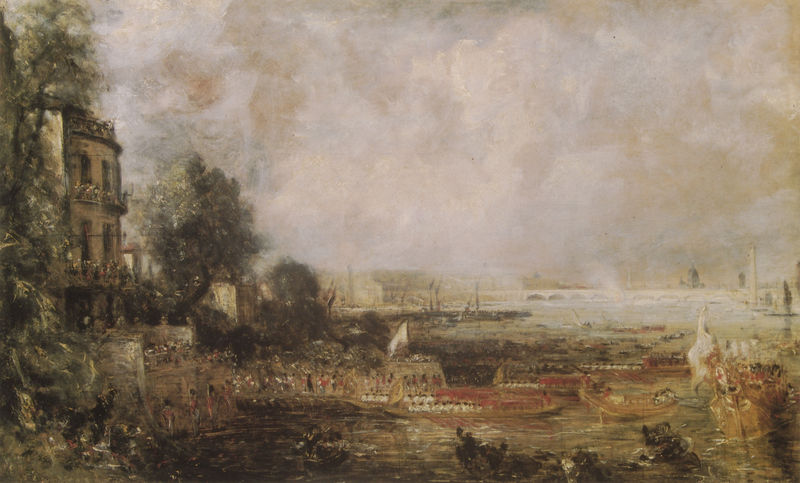
Titel: Sketch for The Opening of Waterloo Bridge
Künstler: John Constable
Standort: New Haven (Connecticut)
Institution: Yale Center for British Art
Schlagwörter: baum, blau, dunkel, gemälde, himmel, meer, schatten, wasser, weiß, wolken, bäume, fluss, gelb, grün, impressionismus, landschaft, menschen, ocker, see, stadt, ufer, blumen, braun, bunt, fenster, grau, hell, hintergrund, licht, männer, orange, schwarz, skizze, säule, dach, gebäude, haus, rot, schleier, wiese, wolke, beige, malerei, masse, menge, architektur, mensch, öl, ferne, horizont, natur, spiegelung, brücke, busch, büsche, gewässer, pastos, england, boot, boote, rund, turm, bewölkt, balkon, schiff, schiffe, wellen, bogen, fahnen, fassade, venedig, fahne, flagge, dächer, dunst, nebel, tag, hafen, abfahrt, krieg, turner, historienbild, soldaten, ruderboot, ruderer, balkone, unscharf, burg, palazzo, armee, heer, regatta, villa, verschwommen, chwarz, prozession, aquädukt, flaggen, ankunft, aufbruch, flotte, parade, london, marine, ruderboote, gondel, barken, festlichkeit, william, william turner, grüns, themse, großbritanien, unschafr